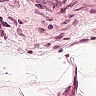
Metastatic tissue present: no